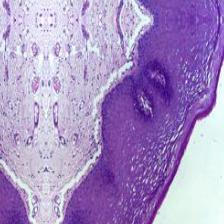
Diagnosis: Normal